Question: I have a Linearlayout within a RelativeLayout that I'm trying to align to the rightmost side of the screen with margin. Example:

How should I modify the LinearLayout's properties to achieve this? thanks
Here is the XML file(the name of the LinearLayout that should be aligned to right is slide_right):
'''
<RelativeLayout xmlns:android="http://schemas.android.com/apk/res/android"
xmlns:tools="http://schemas.android.com/tools"
android:layout_width="wrap_content"
android:layout_height="match_parent"
android:gravity="top"
tools:context=".MainActivity" >
<WebView android:id="@+id/webview"
android:layout_width="fill_parent"
android:layout_height="fill_parent"/>
<LinearLayout
android:id="@+id/slide_left"
android:layout_width="400dp"
android:layout_height="550dp"
android:layout_marginLeft="-367dp"
android:layout_marginTop="150dp"
android:background="@drawable/left_slide"
android:orientation="vertical" >
</LinearLayout>
<LinearLayout
android:id="@+id/slide_right"
android:layout_width="400dp"
android:layout_height="550dp"
android:layout_alignParentRight="true"
android:layout_centerVertical="true"
android:layout_marginRight="-30dp"
android:orientation="horizontal"
android:background="@drawable/right_slide">
</LinearLayout>
<LinearLayout
android:id="@+id/header_linear_l"
android:layout_width="match_parent"
android:layout_height="80dp"
android:layout_alignParentLeft="true"
android:layout_alignParentTop="true"
android:orientation="horizontal" >
<ImageButton
android:id="@+id/mapbt"
android:layout_width="wrap_content"
android:layout_height="wrap_content"
android:background="@drawable/mapbt" />
<ImageButton
android:id="@+id/profilebt"
android:layout_width="wrap_content"
android:layout_height="wrap_content"
android:background="@drawable/profilebt" />
<ImageButton
android:id="@+id/settingsbt"
android:layout_width="wrap_content"
android:layout_height="wrap_content"
android:background="@drawable/settingsbt" />
<LinearLayout
android:layout_width="wrap_content"
android:layout_height="match_parent"
android:orientation="vertical" >
<LinearLayout
android:layout_width="match_parent"
android:layout_height="wrap_content" >
<ImageButton
android:id="@+id/optionalbt"
android:layout_width="wrap_content"
android:layout_height="wrap_content"
android:background="@drawable/optionbt" />
<ImageButton
android:id="@+id/lvlbt"
android:layout_width="wrap_content"
android:layout_height="wrap_content"
android:background="@drawable/levelbt" />
</LinearLayout>
<ProgressBar
android:id="@+id/experiencebar"
style="?android:attr/progressBarStyleHorizontal"
android:layout_width="match_parent"
android:layout_height="wrap_content" />
</LinearLayout>
</LinearLayout>
<ImageButton
android:id="@+id/Attack_Button"
android:layout_width="wrap_content"
android:layout_height="wrap_content"
android:layout_alignBottom="@+id/slide_left"
android:layout_marginBottom="129dp"
android:layout_marginLeft="36dp"
android:layout_toRightOf="@+id/slide_left"
android:src="@drawable/ic_launcher_old"
android:visibility="invisible" />
</RelativeLayout>
'''
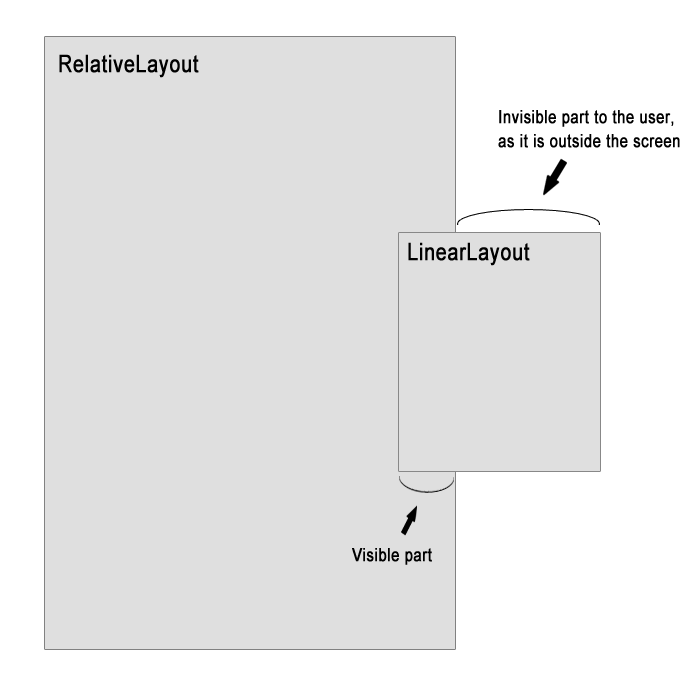
Answer: Change Your 'Relative layout's Property'
from
'''
android:layout_width="wrap_content"
'''
to
'''
android:layout_width="match_parent"
'''
thats it... (definitely I have tested it )